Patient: sex F, age 55
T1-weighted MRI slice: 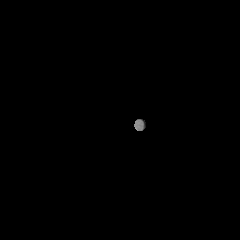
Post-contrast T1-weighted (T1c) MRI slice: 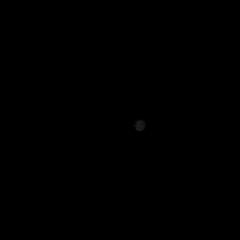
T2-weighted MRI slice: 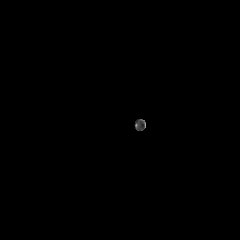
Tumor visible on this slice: no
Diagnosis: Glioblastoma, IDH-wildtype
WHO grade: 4